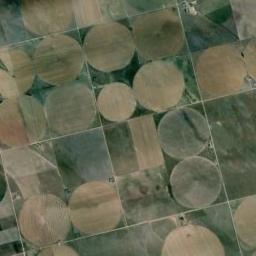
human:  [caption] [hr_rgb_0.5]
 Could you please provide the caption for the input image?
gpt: Only one circular field is the earth color .

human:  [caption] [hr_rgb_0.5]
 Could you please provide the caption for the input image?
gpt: Some bare circle farmland are in the light green land .

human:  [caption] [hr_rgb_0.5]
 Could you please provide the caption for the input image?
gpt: Many tan and green fields arranged neatly circular .

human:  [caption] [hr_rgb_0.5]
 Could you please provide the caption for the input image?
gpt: Several khaki circular farmlands with different radii are neatly arranged on the ground and some square farmlands beside .

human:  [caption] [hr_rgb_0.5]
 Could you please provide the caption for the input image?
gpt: There are many circular farmlands of different colors and different sizes .